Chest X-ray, PA view. Patient: 70 years old, sex M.
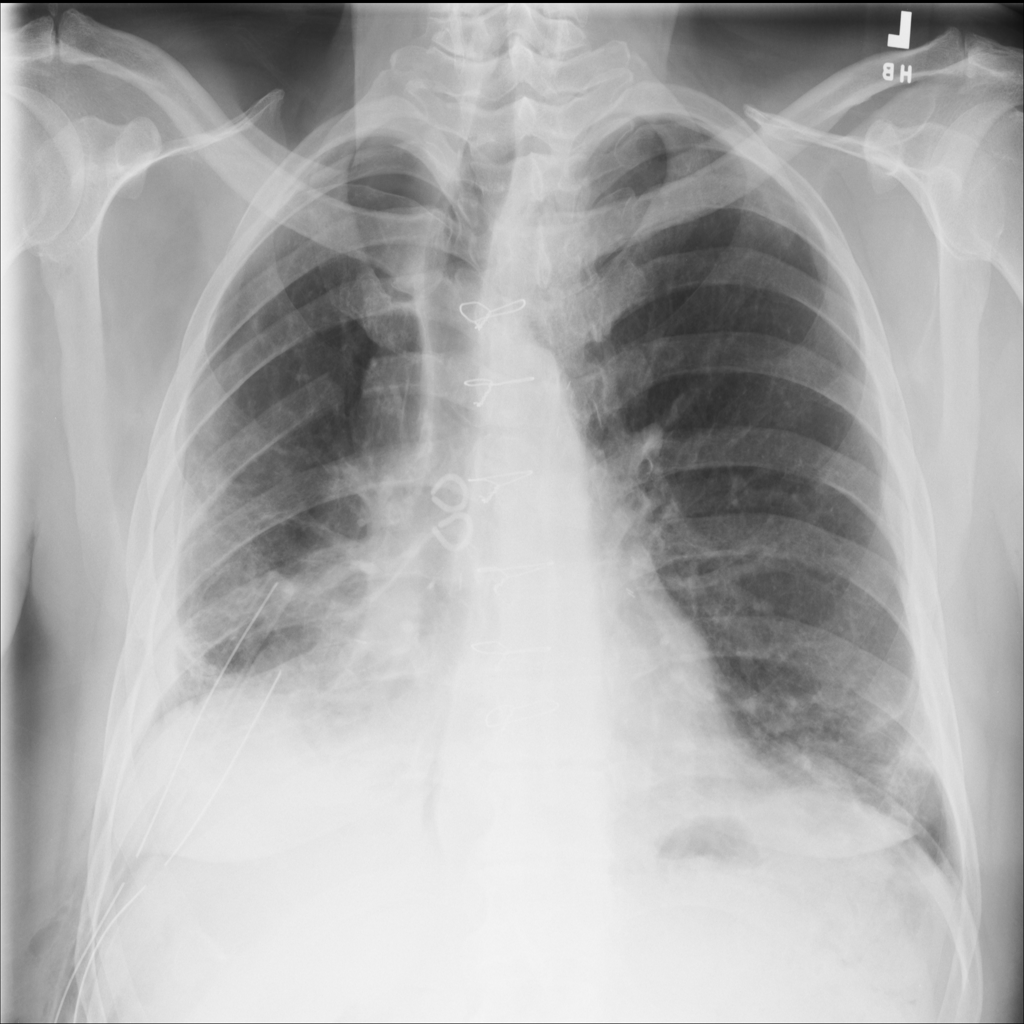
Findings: Pneumothorax